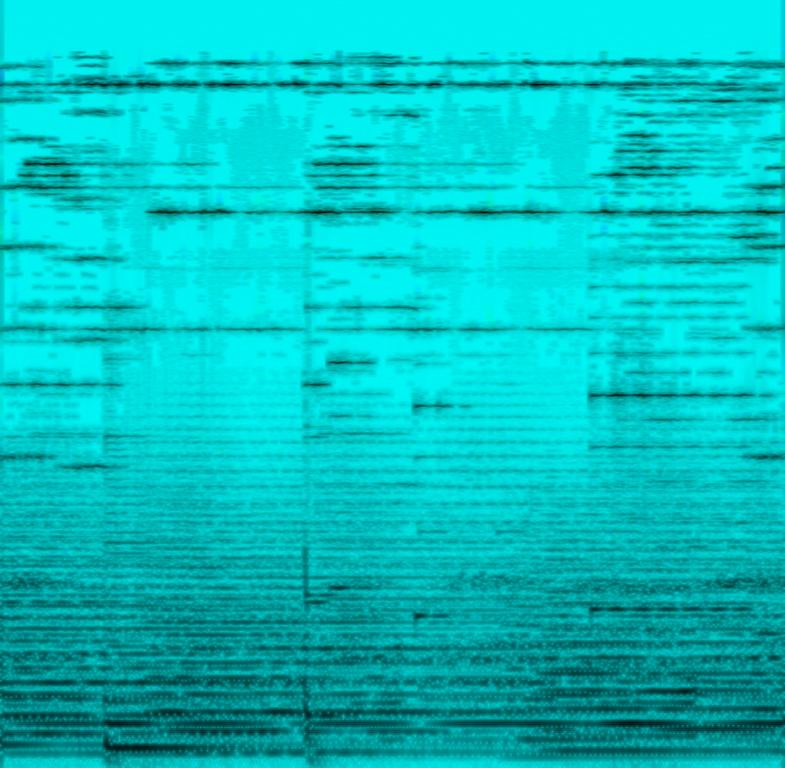
This is an experimental electronica piece. There are various synth sounds, some at medium range and most at high range. There is a disorganized, chaotic feel to this piece. It carries an atmosphere of randomness that can be most optimistically classified as avant-garde. This piece could be used in horror movies and video games to signify a separation from reality.